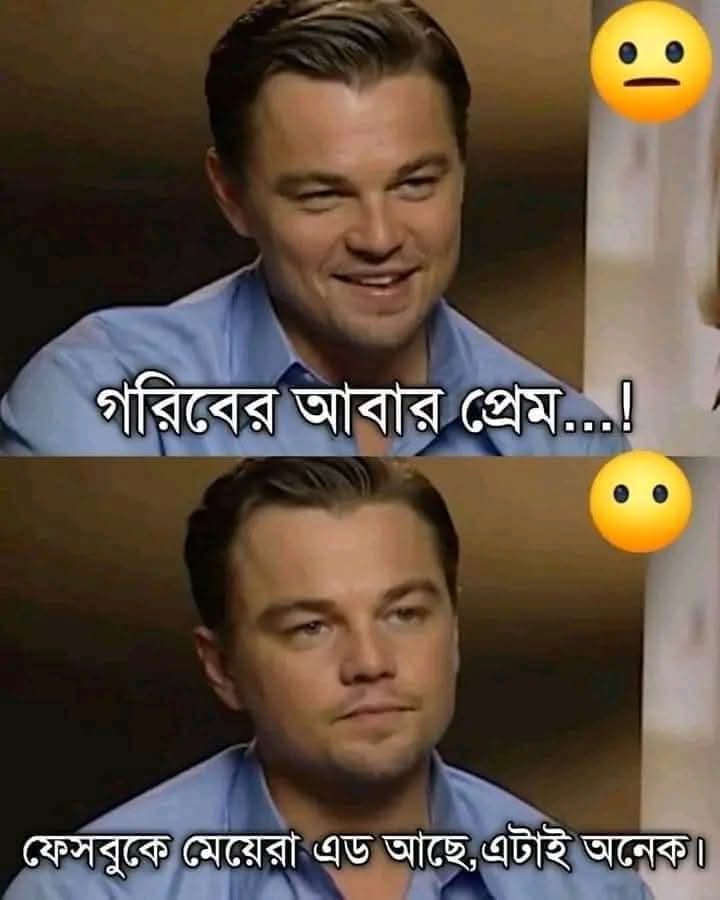
Text: গরিবের আবার প্রেম...!
ফেসবুকে মেয়েরা এড আছে, এটাই অনেক।
Label: Non Hate